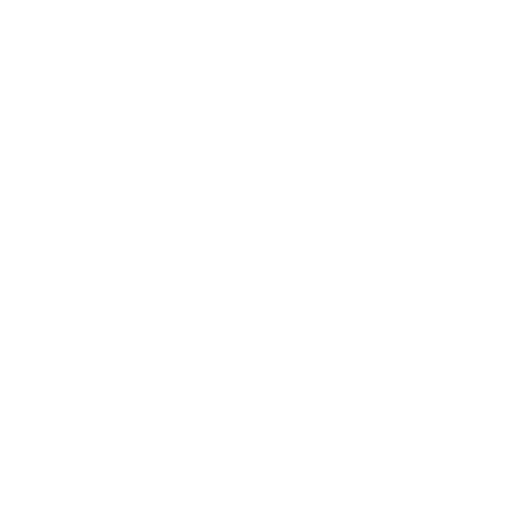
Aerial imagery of mountain in Nevada named Mine Mountain containing only shrub